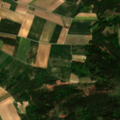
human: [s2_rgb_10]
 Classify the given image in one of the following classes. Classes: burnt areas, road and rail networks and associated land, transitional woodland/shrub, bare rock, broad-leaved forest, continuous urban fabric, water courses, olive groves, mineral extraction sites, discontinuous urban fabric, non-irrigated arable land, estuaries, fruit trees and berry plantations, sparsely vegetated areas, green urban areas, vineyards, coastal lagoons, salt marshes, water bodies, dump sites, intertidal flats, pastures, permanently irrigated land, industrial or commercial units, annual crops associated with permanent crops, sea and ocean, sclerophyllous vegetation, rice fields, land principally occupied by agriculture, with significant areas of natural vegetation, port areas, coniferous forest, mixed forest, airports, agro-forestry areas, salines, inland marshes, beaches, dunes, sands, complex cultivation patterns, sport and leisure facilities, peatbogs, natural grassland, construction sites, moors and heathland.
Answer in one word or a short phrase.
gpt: non-irrigated arable land, land principally occupied by agriculture, with significant areas of natural vegetation, coniferous forest, mixed forest